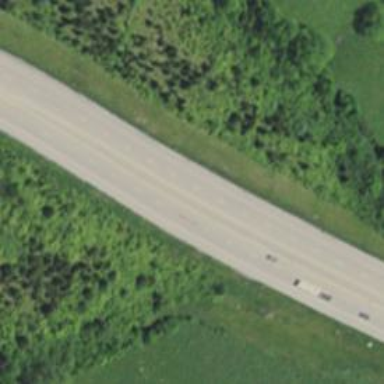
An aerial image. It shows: Trunk highway.